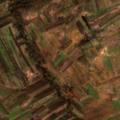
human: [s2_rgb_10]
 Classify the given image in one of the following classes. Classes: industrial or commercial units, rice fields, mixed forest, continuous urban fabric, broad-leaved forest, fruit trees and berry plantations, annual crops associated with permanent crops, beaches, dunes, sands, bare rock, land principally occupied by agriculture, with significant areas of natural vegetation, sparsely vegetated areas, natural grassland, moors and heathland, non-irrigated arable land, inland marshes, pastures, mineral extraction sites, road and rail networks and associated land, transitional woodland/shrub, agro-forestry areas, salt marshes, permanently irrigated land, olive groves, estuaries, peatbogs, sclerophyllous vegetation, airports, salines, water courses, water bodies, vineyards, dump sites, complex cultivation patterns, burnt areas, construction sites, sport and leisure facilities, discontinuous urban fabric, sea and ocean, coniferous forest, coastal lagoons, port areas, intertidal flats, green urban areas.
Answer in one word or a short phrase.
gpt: non-irrigated arable land, complex cultivation patterns, land principally occupied by agriculture, with significant areas of natural vegetation